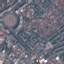
Label: Residential